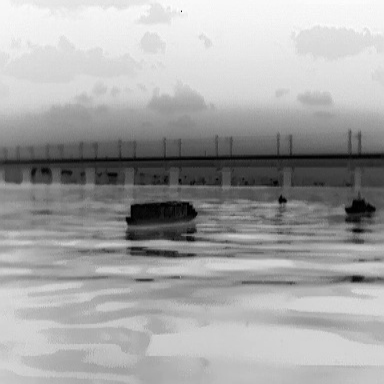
There are three objects shown in the infrared image, including a fishing_boat, and two warships.